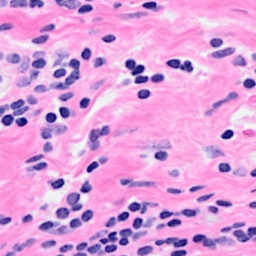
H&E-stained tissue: Breast